Question: How to convert the table which is inside the pdf to excel .
I have tried some online tools but it was giving 60% result.
The sample table which contains in my pdf is given below.

I have hidden the field which contains name filed.
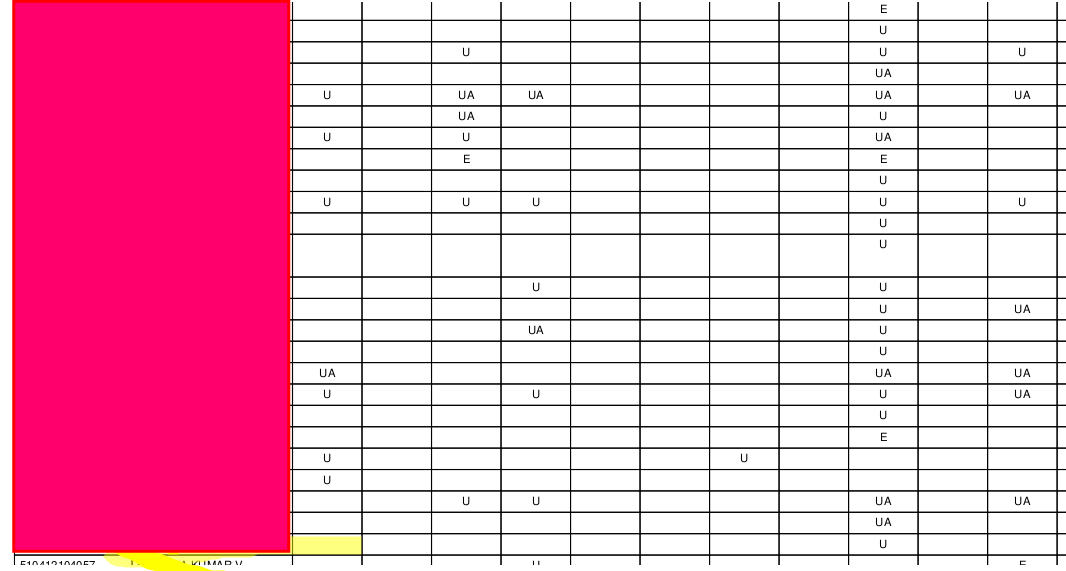
Answer: Getting data out from a pdf file is pretty messy. If the pdf table is ordered and has got a unique pattern embedded along with it, the best way to get the data is by converting the pdf to xml. For this you can use: .
Installation: 'sudo apt-get install pdftohtml'
Usage: 'pdftohtml -xml *Your File.pdf* *Output File.xml*'
You can run this command directly in the terminal.
The xml file which you will get now will have tags just like html which you can use to get the data from the generated xml output.
PS: One thing to be noted if the pdf table is not ordered then it becomes very difficult to get the data out from that xml because the tags will have some attributes which will not match the pattern. In that case you will need to hard code things.